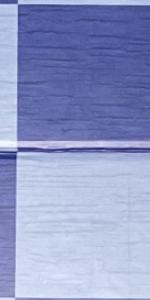
Label: Empty